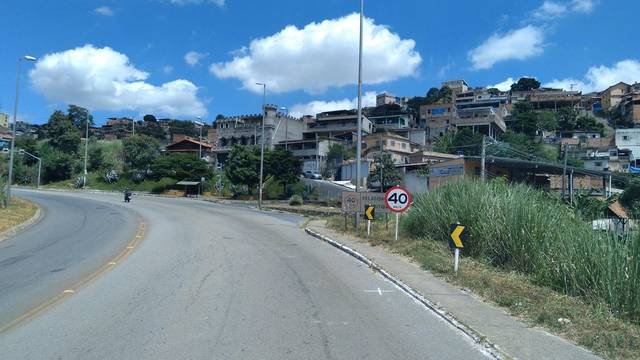
Region: Brazil
Coordinates: -19.869, -43.893